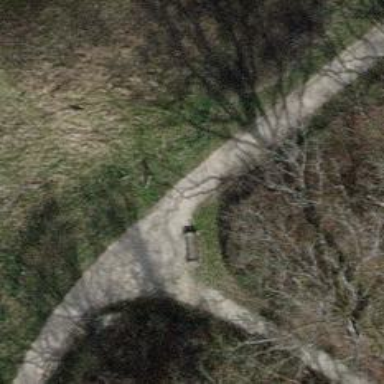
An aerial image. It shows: Footway with fine gravel surface.